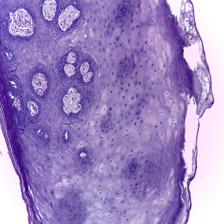
Diagnosis: Normal